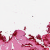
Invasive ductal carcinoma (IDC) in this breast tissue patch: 0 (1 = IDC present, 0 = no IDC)